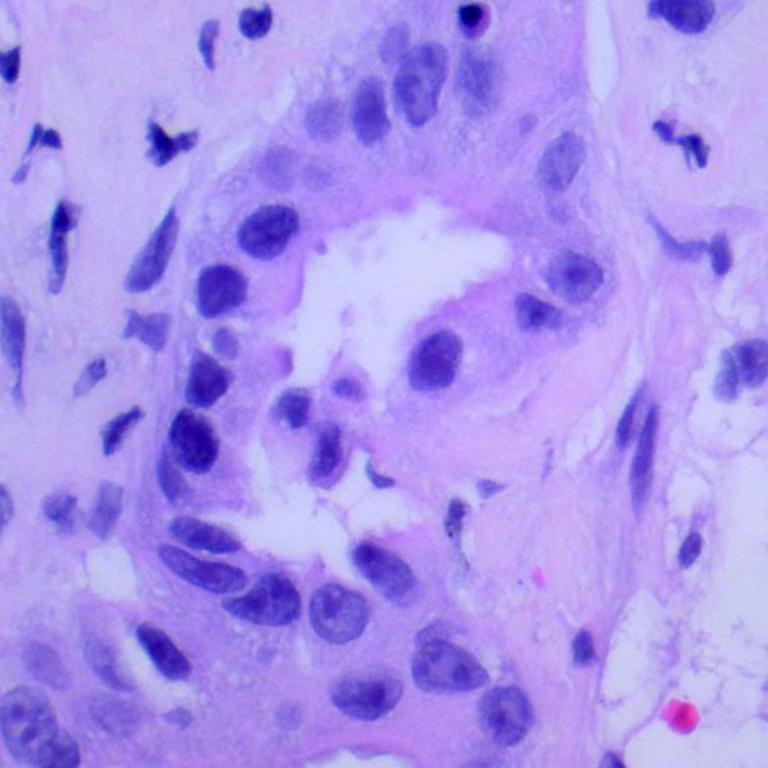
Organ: lung
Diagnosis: adenocarcinomas